Field crop: tomato
Growth stage: 1
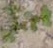
Species: portulaca